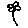
Label: flower